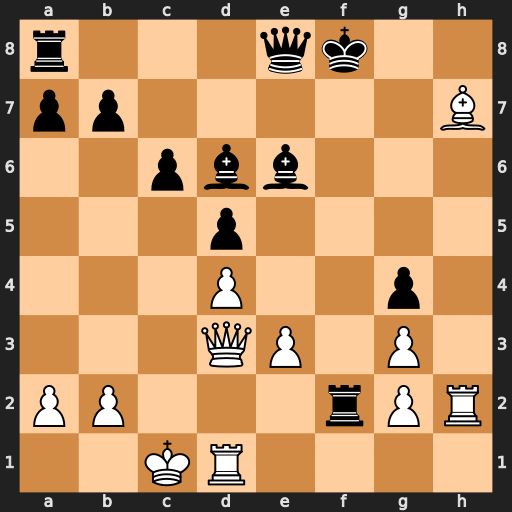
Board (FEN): r3qk2/pp5B/2pbb3/3p4/3P2p1/3QP1P1/PP3rPR/2KR4
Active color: w
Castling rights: -
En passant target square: -
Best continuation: Bg6 Qd8 Rh8+ Ke7 Rxd8